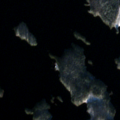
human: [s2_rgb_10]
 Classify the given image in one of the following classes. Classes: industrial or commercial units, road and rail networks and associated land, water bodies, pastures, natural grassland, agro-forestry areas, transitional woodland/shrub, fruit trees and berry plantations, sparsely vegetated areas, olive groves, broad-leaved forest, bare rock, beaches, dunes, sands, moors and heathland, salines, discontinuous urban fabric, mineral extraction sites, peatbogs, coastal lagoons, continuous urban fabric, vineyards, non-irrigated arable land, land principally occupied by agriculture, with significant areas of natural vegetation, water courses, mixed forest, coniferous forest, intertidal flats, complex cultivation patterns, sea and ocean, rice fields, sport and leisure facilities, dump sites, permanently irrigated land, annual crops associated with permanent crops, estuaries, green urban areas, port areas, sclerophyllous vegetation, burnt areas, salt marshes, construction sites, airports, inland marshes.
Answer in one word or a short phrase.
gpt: coniferous forest, mixed forest, water bodies